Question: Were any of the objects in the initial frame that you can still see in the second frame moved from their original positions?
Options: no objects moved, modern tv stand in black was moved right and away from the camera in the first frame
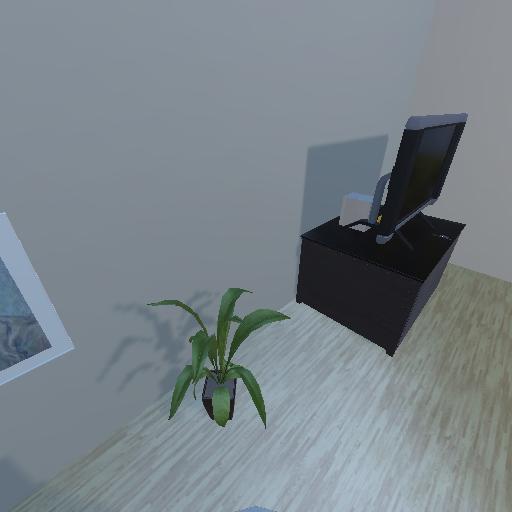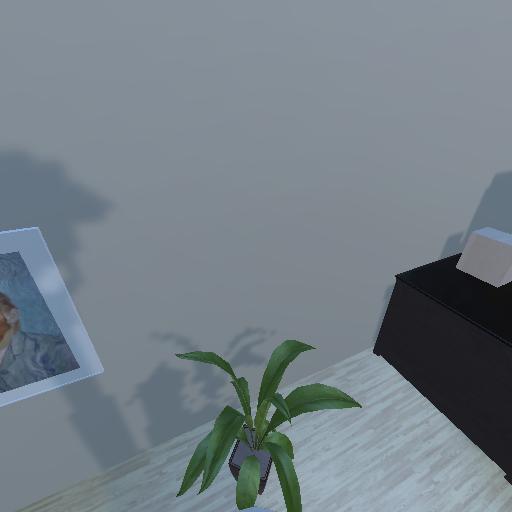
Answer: no objects moved